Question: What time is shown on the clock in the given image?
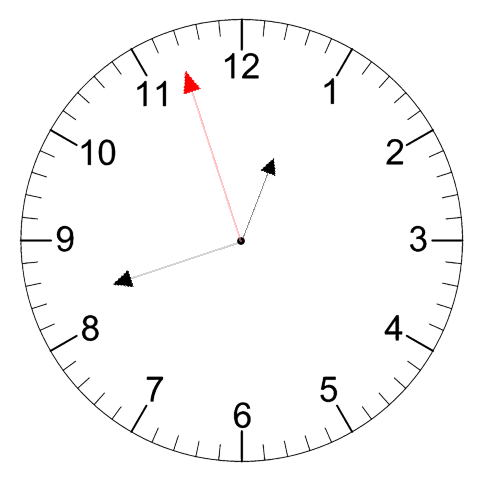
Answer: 12:41:57